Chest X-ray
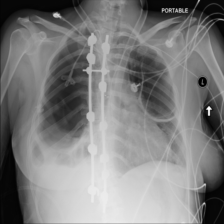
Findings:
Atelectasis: negative
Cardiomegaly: negative
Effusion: negative
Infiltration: negative
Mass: negative
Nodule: negative
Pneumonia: negative
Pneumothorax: negative
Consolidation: negative
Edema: negative
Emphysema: negative
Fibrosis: negative
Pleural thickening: negative
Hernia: negative